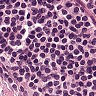
Metastatic tissue present: no